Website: lowes
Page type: customer-info-address
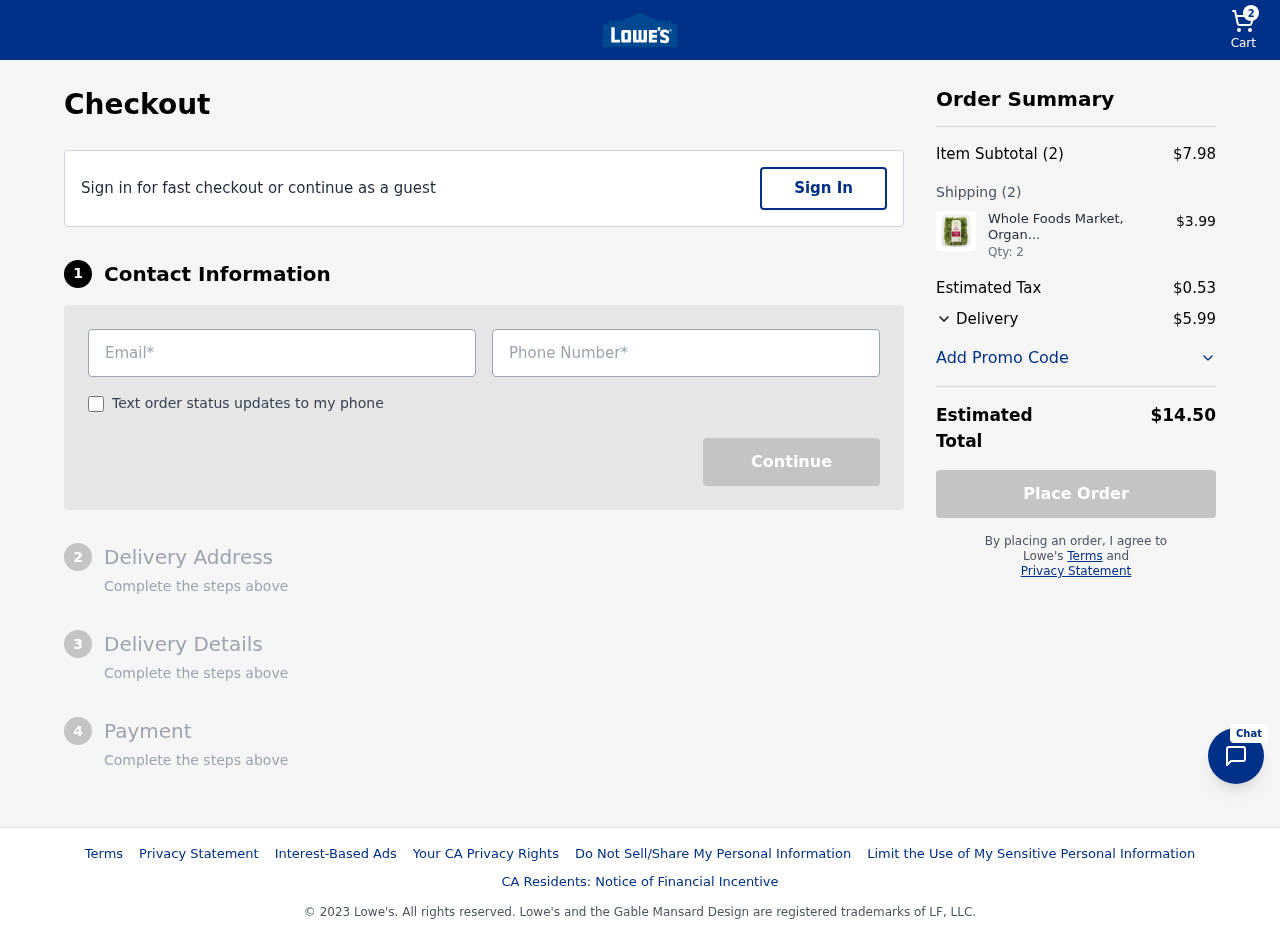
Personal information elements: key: PII_EMAIL
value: clarence.henderson@hotmail.com
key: PII_PHONE
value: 7305567766
Product elements: key: PRODUCT1_NAME
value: Whole Foods Market, Organic Arugula, 5 oz
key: PRODUCT1_PRICE
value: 3.99
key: PRODUCT1_QUANTITY
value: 2
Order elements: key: ORDER_NUM_ITEMS
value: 2
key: ORDER_SUBTOTAL
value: $7.98
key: ORDER_NUM_ITEMS2
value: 2
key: ORDER_TAX
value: $0.53
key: ORDER_SHIPPING_COST
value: $5.99
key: ORDER_TOTAL
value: $14.50